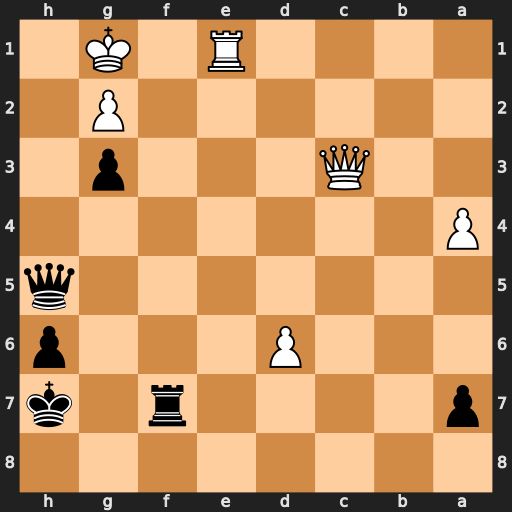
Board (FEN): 8/p4r1k/3P3p/7q/P7/2Q3p1/6P1/4R1K1
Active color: b
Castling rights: -
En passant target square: -
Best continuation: Qh2#